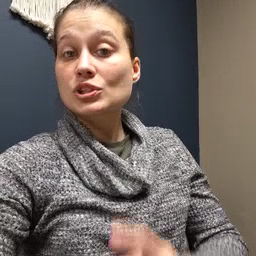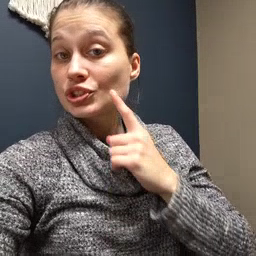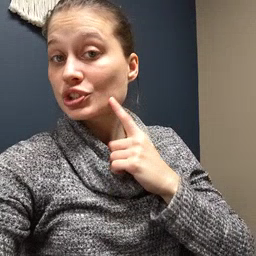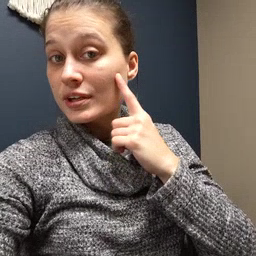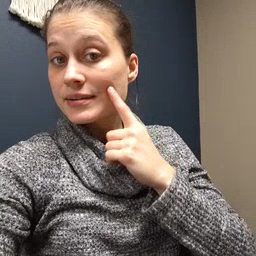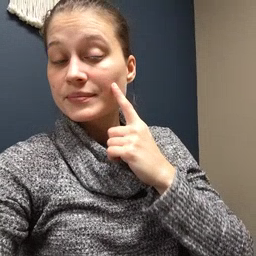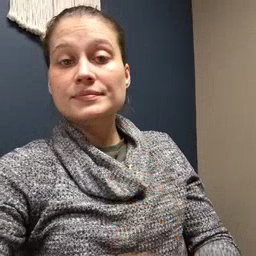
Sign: cheek